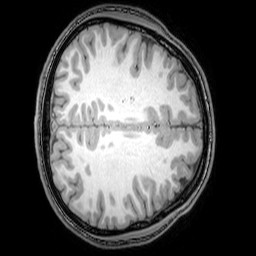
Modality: T1w
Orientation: axial
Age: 20
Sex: male
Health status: healthy
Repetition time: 0.081 s
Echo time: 0.037 s